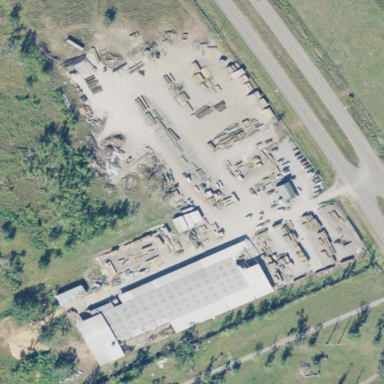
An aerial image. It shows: Industrial area with sawmill. The works are man-made structure.